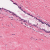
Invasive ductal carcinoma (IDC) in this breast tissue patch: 0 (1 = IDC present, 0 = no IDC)